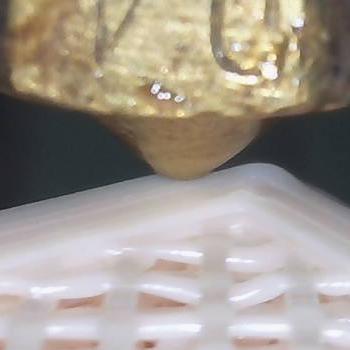
Flow rate: 89%